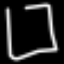
Label: square